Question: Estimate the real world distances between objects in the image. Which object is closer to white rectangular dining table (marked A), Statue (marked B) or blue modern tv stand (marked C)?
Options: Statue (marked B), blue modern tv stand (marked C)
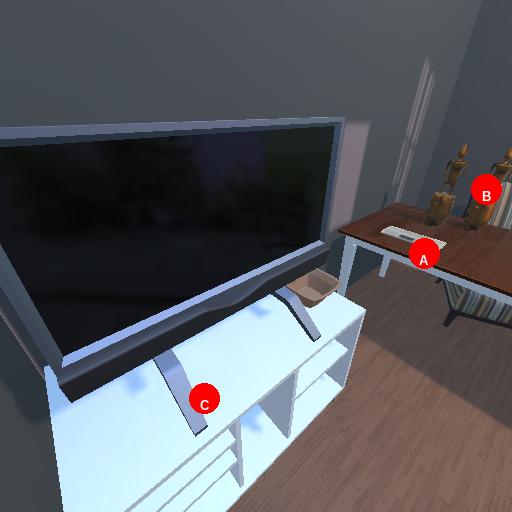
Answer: Statue (marked B)